Interaction volume radius: 10 \u00c5
Interaction volume height: 15 \u00c5
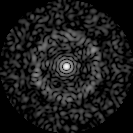
Disorder parameter: 0.832